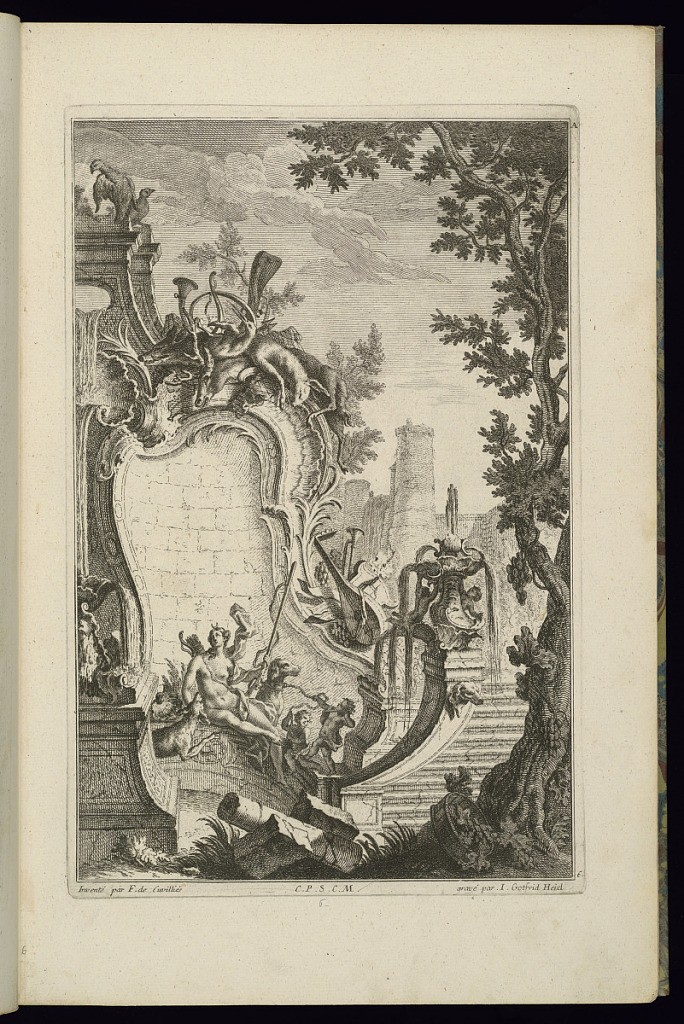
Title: Design for Fountain with Diana
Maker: François de Cuvilliés the Elder, Belgian, 1695 - 1768
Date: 1745
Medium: Etching and engraving on off-white laid paper
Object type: Print
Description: Design of an irregular cartouche, decorated with motifs of the hunt including slain animals, horns, a statue of Diana with her dogs at the base. The plate is signed and numbered.